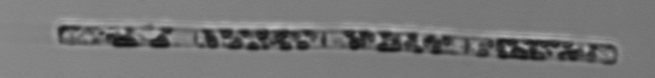
Label: Leptocylindrus